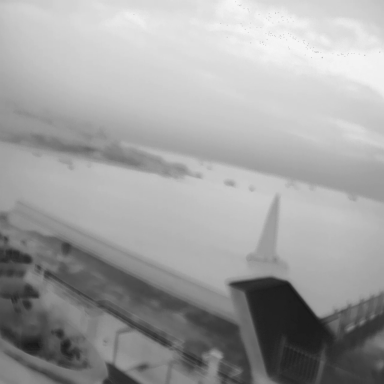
There is a sailboat in the infrared image.